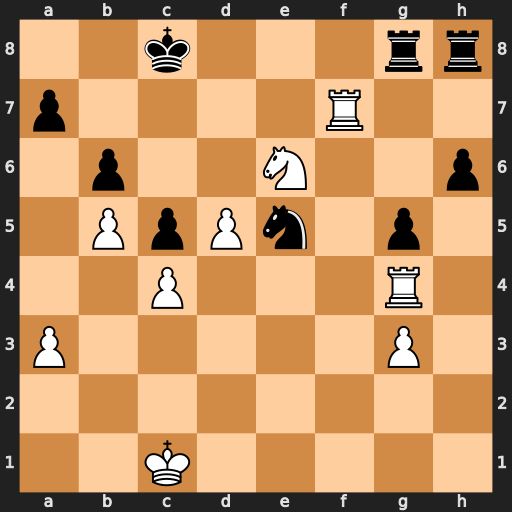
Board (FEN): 2k3rr/p4R2/1p2N2p/1PpPn1p1/2P3R1/P5P1/8/2K5
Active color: w
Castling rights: -
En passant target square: -
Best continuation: Rc7+ Kb8 Re4